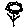
Label: flower